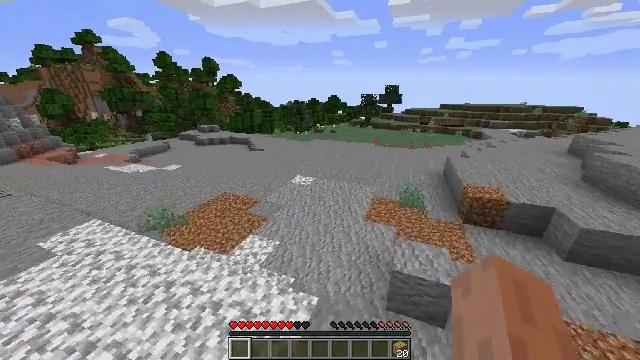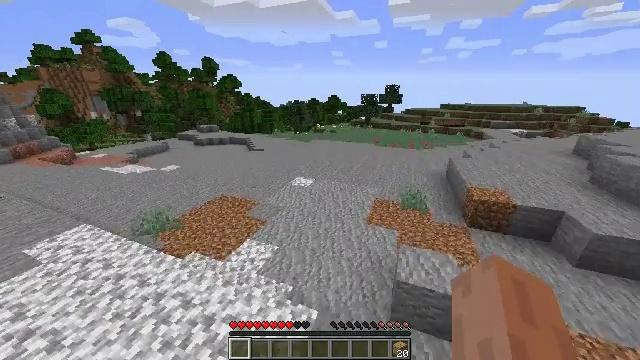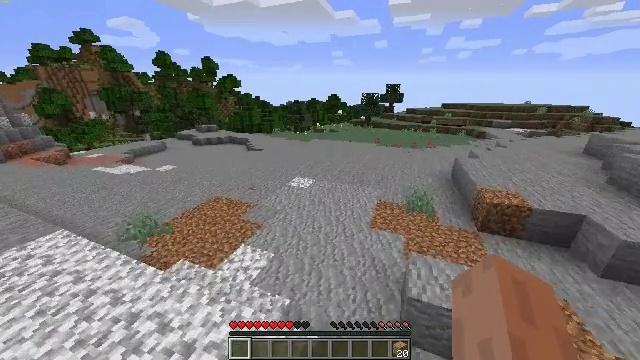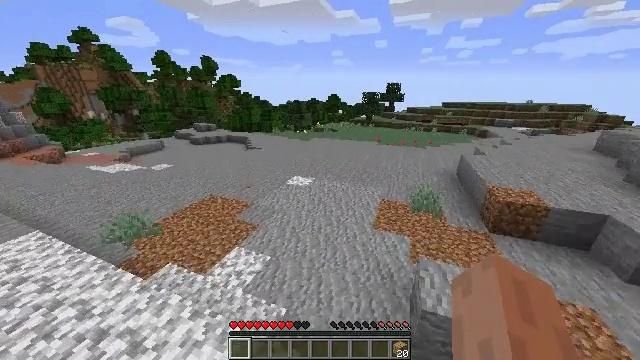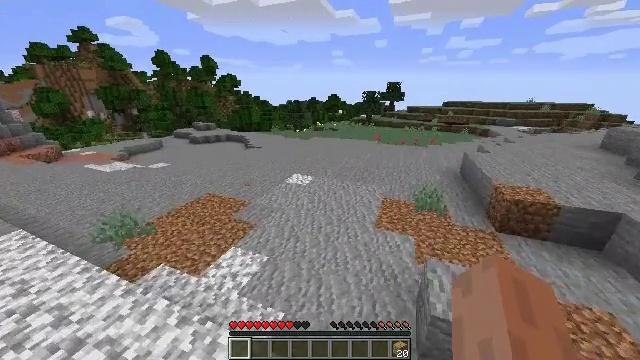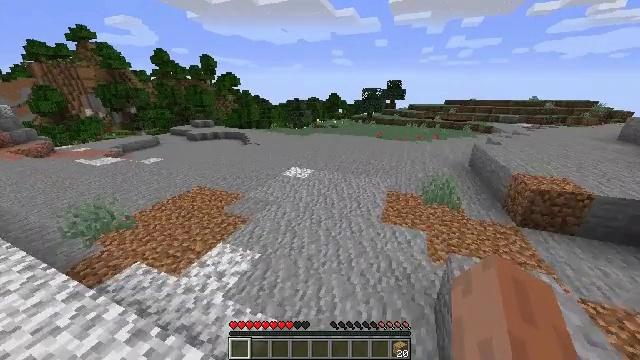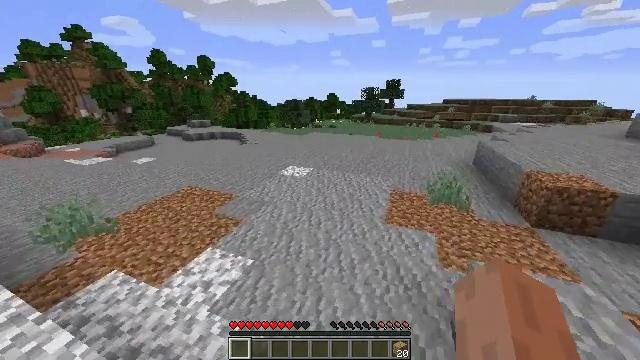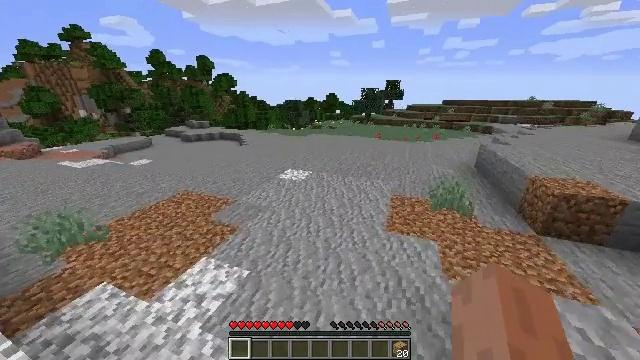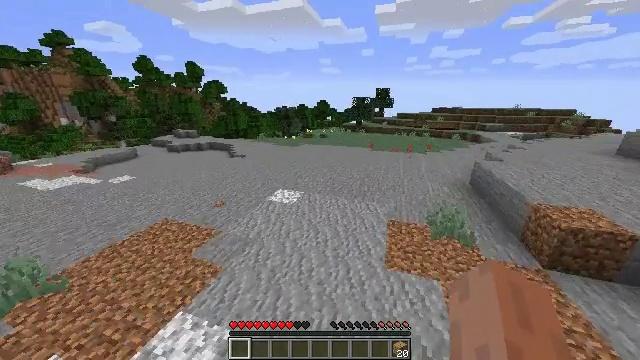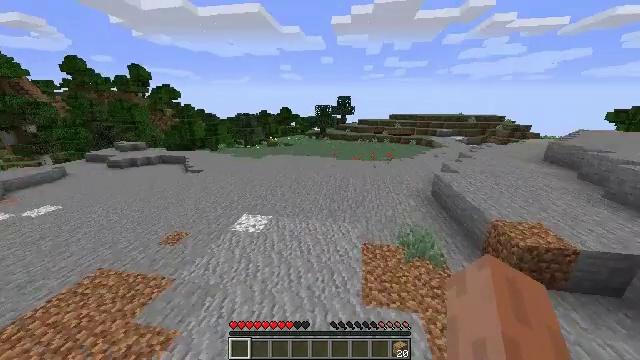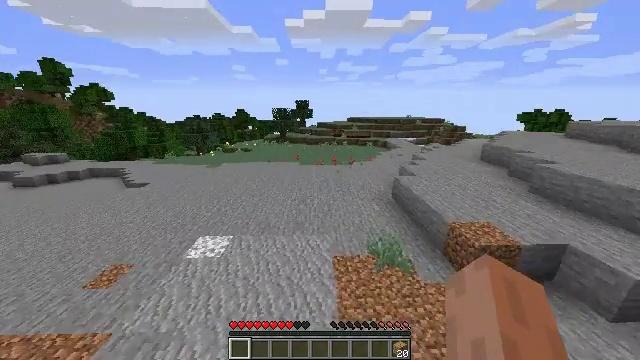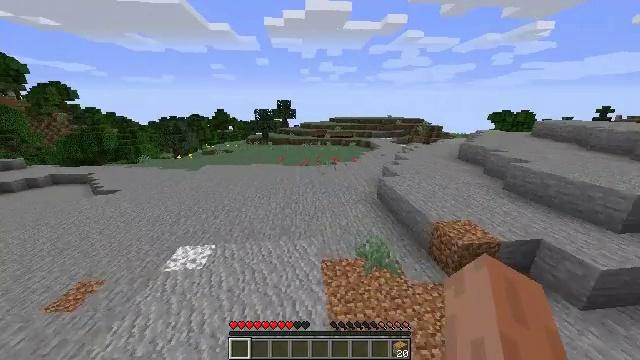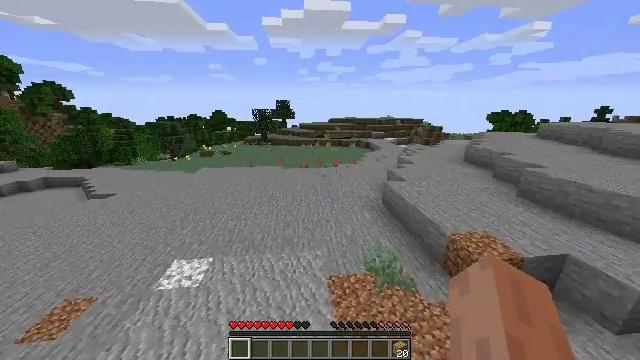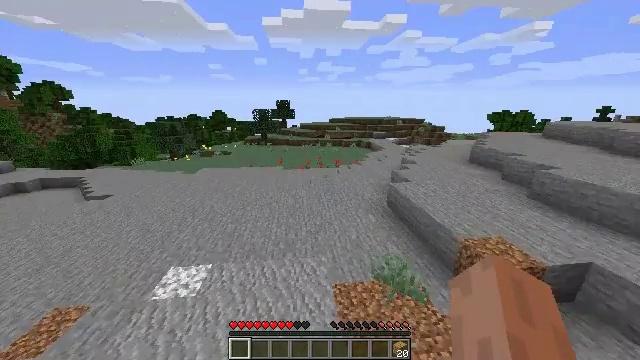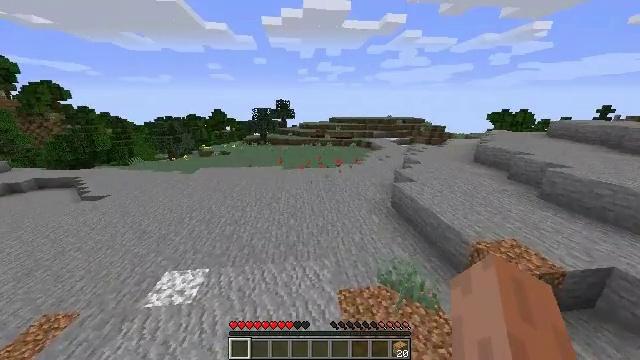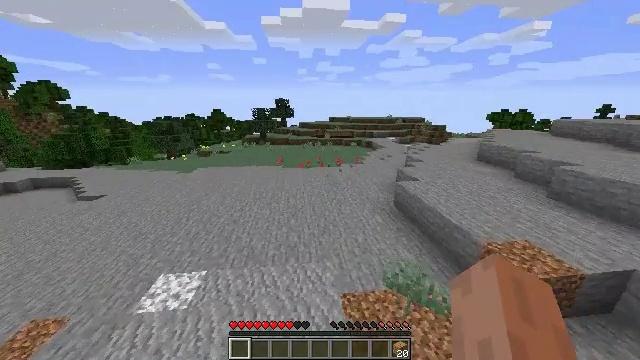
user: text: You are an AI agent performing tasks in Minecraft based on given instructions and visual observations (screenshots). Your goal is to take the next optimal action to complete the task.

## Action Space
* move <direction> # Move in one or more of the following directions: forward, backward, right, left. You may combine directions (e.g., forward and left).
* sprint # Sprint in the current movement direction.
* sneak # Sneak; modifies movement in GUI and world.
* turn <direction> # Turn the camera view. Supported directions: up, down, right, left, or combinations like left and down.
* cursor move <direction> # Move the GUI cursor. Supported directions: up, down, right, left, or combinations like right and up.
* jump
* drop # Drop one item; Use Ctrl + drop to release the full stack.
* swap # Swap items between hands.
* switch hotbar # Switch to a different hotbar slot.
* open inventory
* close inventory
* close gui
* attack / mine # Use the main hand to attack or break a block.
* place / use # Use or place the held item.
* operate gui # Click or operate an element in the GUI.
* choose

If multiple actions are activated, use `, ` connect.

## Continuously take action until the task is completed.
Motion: motion action
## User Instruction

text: Hunt a sheep.
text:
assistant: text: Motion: move forward, jump
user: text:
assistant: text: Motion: move forward, jump
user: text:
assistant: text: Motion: move forward, jump
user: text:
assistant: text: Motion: move forward, jump
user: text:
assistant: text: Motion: move forward, jump
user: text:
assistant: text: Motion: move forward, jump
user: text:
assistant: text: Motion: move forward, jump
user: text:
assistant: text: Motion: move forward, turn right and up, jump
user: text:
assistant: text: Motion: move forward, turn right and up, jump
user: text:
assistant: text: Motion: move forward, turn right, jump
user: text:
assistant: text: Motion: move forward, turn right, jump
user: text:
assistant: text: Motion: move forward, jump
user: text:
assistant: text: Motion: move forward, jump
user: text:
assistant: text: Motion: move forward, jump
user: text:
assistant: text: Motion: move forward, jump
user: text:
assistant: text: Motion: move forward, jump
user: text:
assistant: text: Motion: move forward, turn right, jump
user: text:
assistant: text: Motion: move forward, turn right, jump
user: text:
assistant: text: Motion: move forward, turn right, jump
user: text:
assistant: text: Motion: move forward, turn right, jump
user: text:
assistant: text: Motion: move forward, turn right, jump
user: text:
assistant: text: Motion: move forward, turn right, jump
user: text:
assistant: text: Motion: move forward, jump
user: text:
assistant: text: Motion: move forward, jump
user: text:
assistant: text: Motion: move forward, jump
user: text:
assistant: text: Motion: move forward, jump
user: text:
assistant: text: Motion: move forward, jump
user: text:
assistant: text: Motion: move forward, jump
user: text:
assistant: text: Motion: move forward, jump
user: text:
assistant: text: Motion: move forward, jump